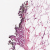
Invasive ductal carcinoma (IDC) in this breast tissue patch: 0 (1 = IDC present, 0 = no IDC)